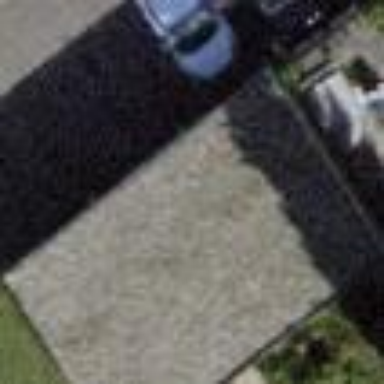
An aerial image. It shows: Group of garages.